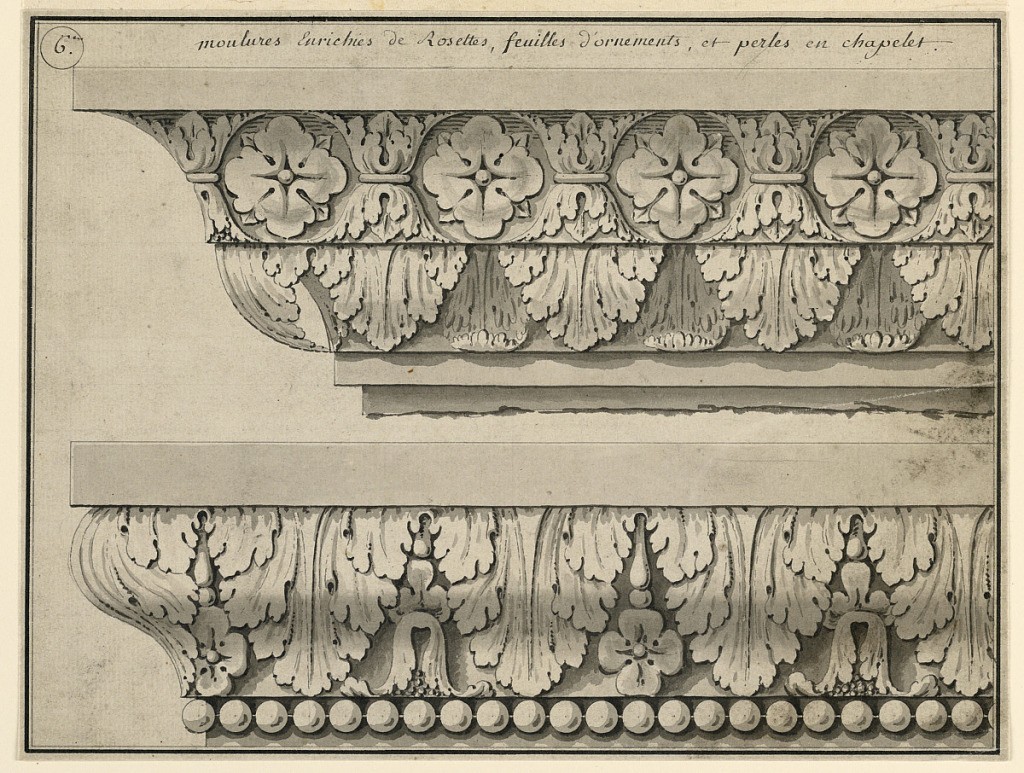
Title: Design for two entablatures
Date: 1770-1790
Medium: Pen and Chinese ink, brush and watercolor, graphite on paper
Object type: Drawing
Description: Top depicts rosettes, calyxes, and leaves. Bottom shows leaves and plants with pevals below.